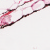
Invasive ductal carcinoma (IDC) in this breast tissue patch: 0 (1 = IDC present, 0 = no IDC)